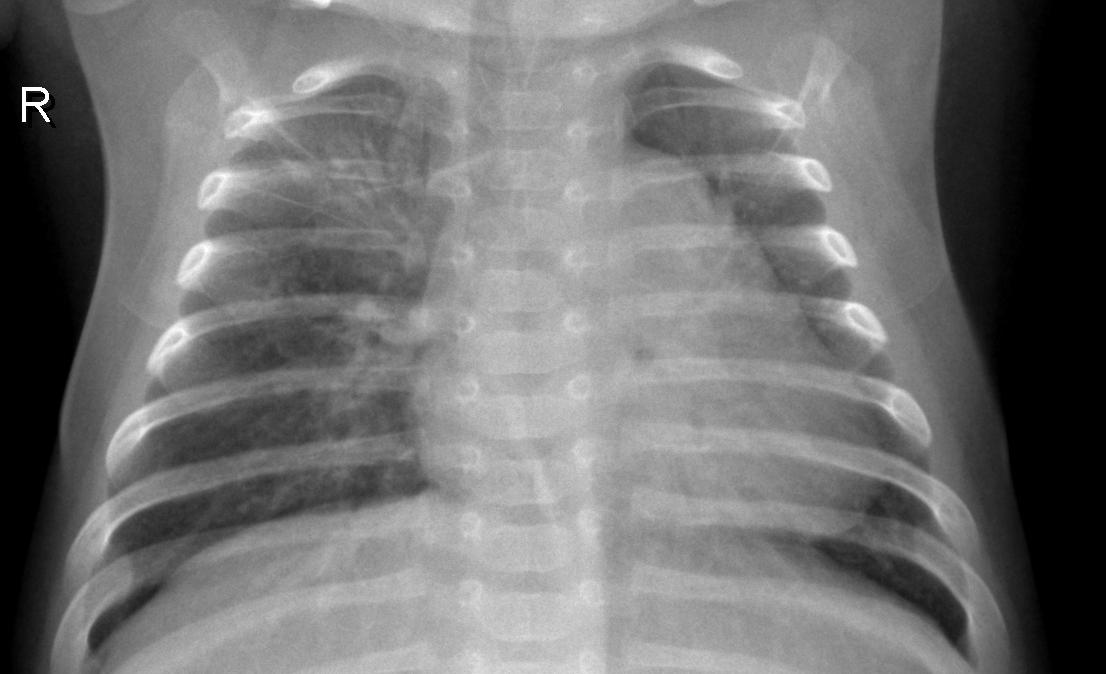
Diagnosis: PNEUMONIA